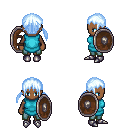
a pixel art fantasy rpg character, female body template, human, dark skin, teal tunic, teal pants, white cyan twin-tailed hairstyle, bracelets, metal boots, shield, four views (front, back, left, right), 2x2 character sprite sheet, small pixel art, hard edges, no anti-aliasing